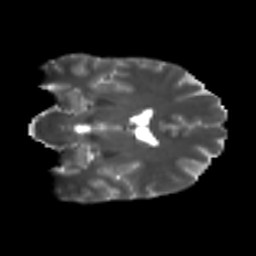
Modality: T2w
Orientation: coronal
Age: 26
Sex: male
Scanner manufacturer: ge
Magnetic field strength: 3 T
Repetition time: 7.8 s
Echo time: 0.0618 s